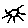
Label: sun